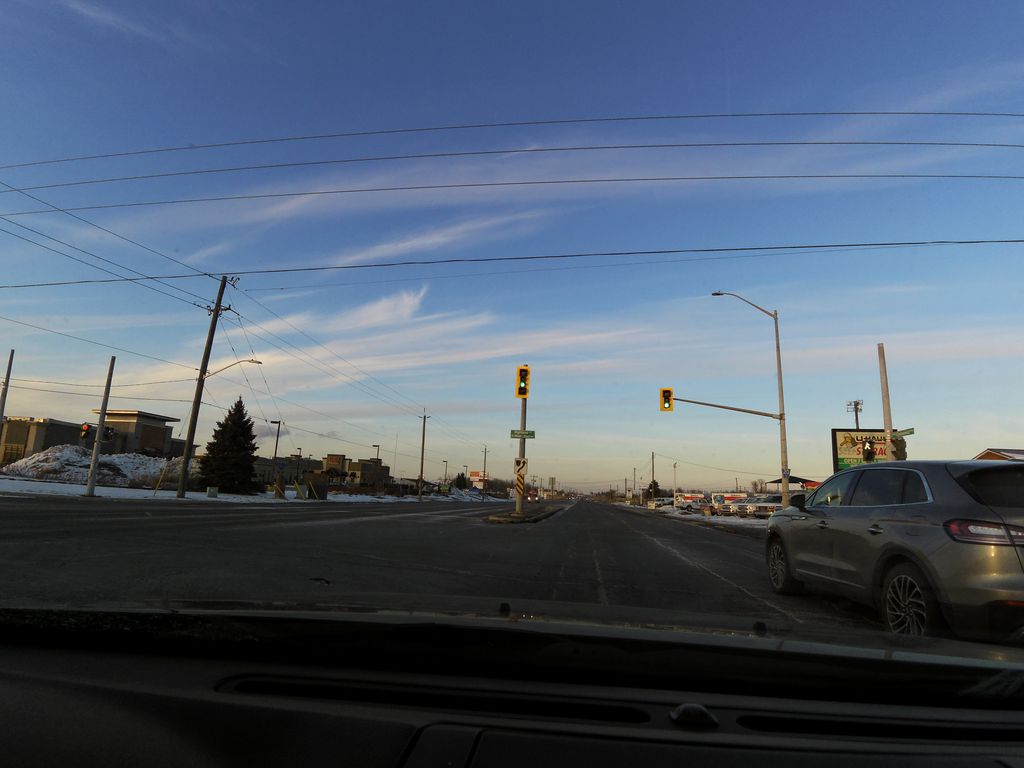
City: hamilton